Question: I've added some buttons to my app with a background image (RESET button below), but the corners are quite as expected. See below:

The bottom left and right corners of the RESET button seem to be squared. My original image has rounded corners.
Anyone come across this problem before ?
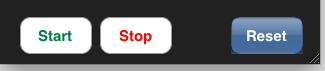
Answer: There's nothing tricky about changing the image for a button(I did it lots of times), as long as you follow a couple of simple steps:
1. your button image must have a transparent background
2. your button must be set as Custom (and NOT Round Rect)
3. your button's background color must have Opacity=0
In order to change the button background color, when you change the color make sure you click on the left side of the color combobox, so that you get presented the color picker. There, you'll have to change the Opacity to 0.
See the image below for a simple demo.

Good luck with your button